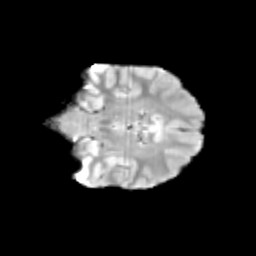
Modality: T2w
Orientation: coronal
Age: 12
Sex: female
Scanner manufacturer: siemens
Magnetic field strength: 3 T
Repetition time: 3.8 s
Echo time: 0.07 s